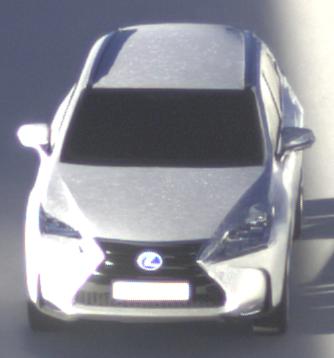
Make: Lexus
Model: NX 300h
Detailed model: NX (AZ1)
Model produced from: 2017/11
Model produced until: 2018/08
Doors: 5
Color: white
Road condition: dry road
Daytime: sunrise or sunset
Contrast: high contrast